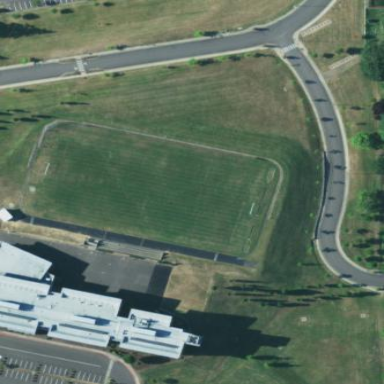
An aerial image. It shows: Soccer pitch for leisure land activities.